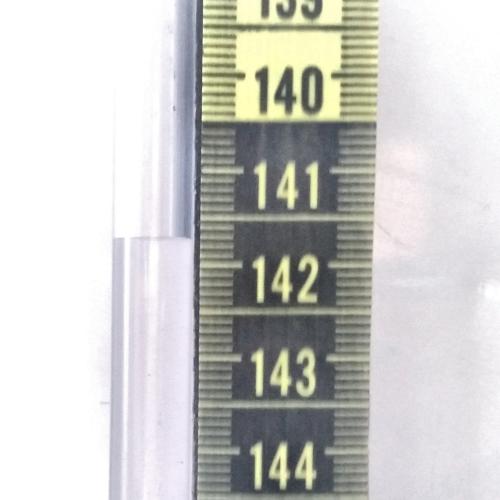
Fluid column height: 141.7 cm